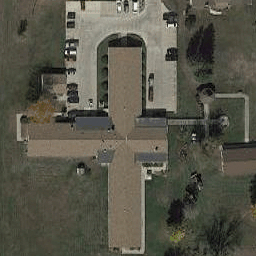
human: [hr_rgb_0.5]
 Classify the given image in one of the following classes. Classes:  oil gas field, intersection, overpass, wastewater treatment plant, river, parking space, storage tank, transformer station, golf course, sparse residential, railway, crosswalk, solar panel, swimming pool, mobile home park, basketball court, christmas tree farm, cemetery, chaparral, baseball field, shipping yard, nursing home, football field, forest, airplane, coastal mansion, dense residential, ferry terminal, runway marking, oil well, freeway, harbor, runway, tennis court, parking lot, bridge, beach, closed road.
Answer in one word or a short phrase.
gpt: nursing home